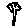
Label: tree